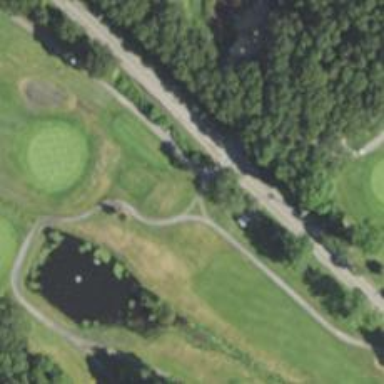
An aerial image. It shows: Path for both road and golf.